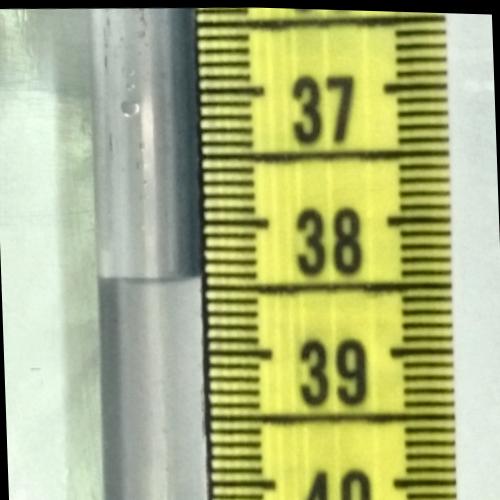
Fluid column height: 38.4 cm